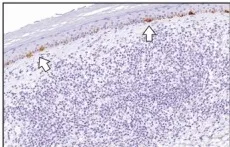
Black arrows in. Indicate scattered SOX10+ melanoma cells. White arrows in.
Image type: pathology (immunostaining)